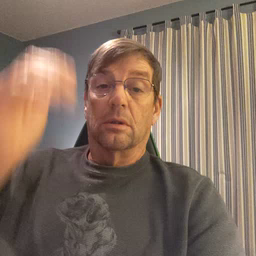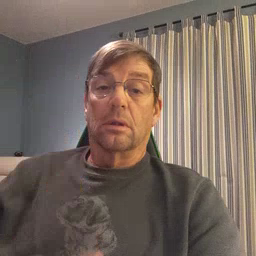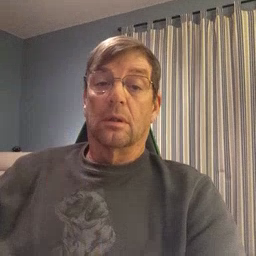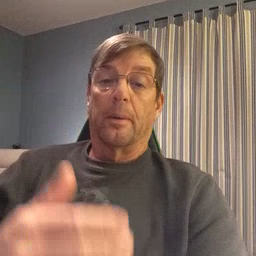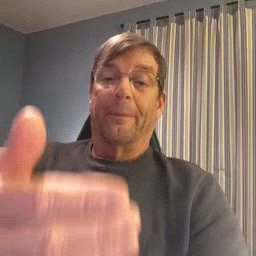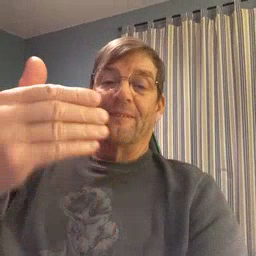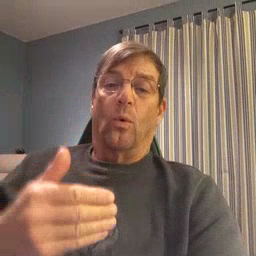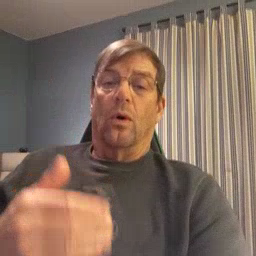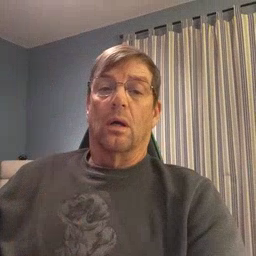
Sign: before